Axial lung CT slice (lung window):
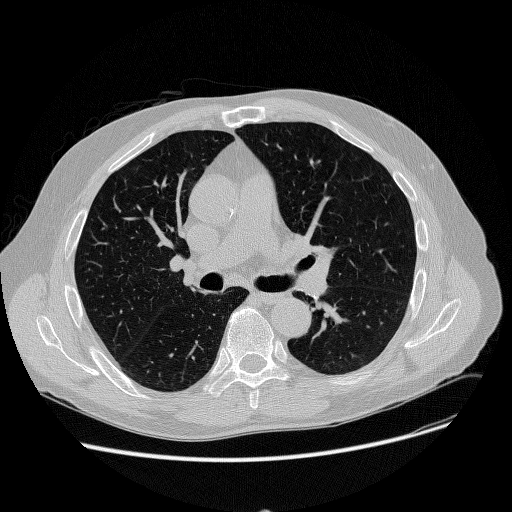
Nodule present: no